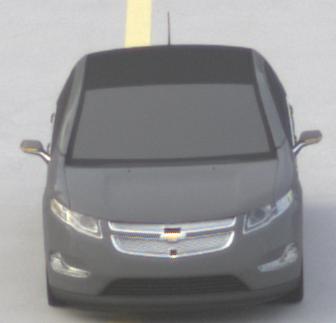
Make: Chevrolet
Model: Volt
Detailed model: Volt
Model produced from: 2011/11
Model produced until: 2014/08
Doors: 5
Color: gray
Road condition: dry road
Daytime: morning or afternoon
Contrast: low contrast